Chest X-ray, PA view. Patient: 42 years old, sex M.
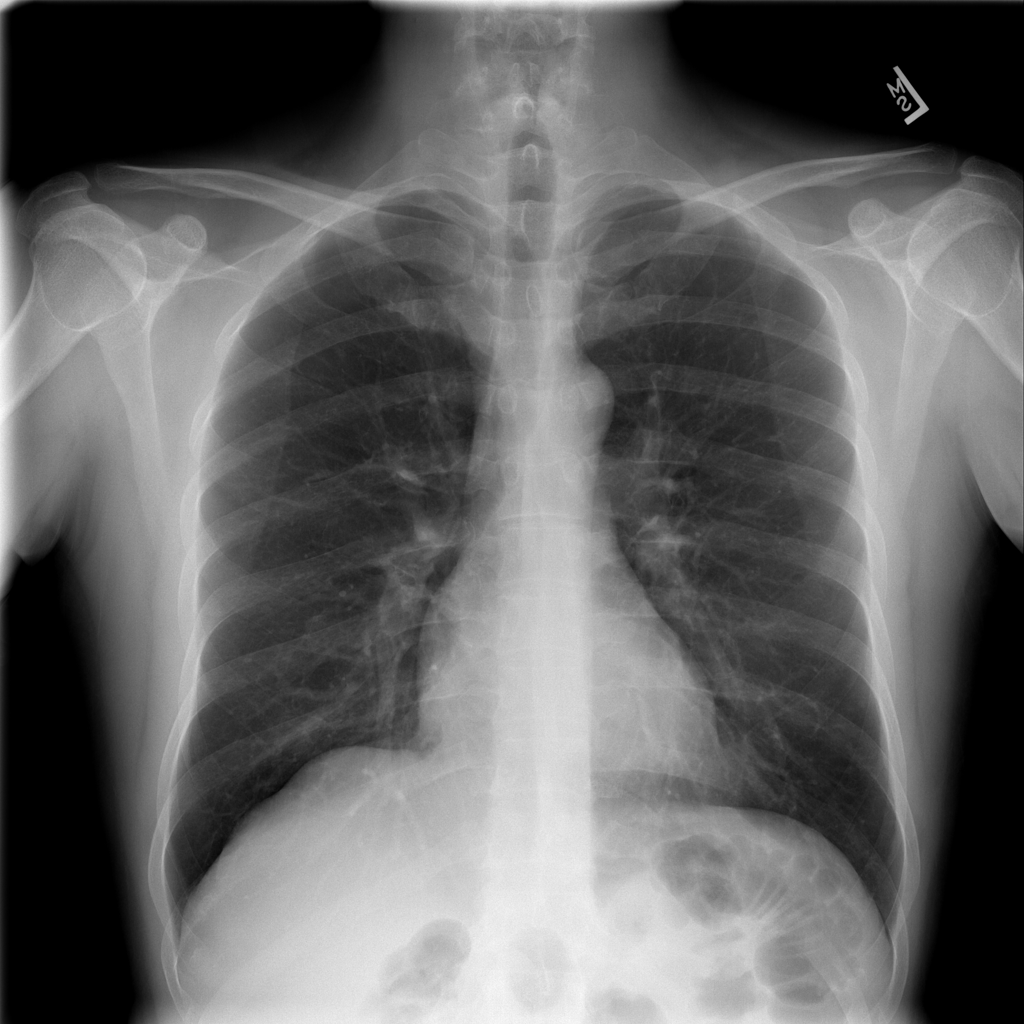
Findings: No Finding